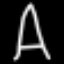
Label: The Eiffel Tower